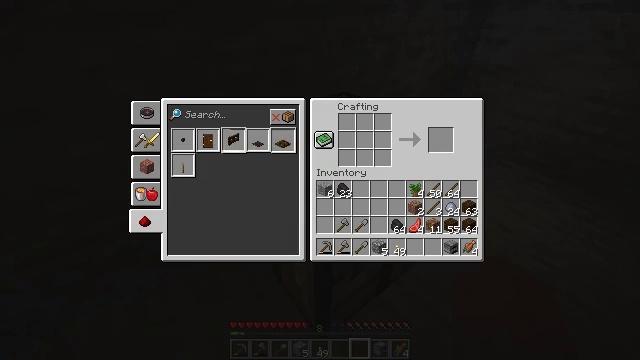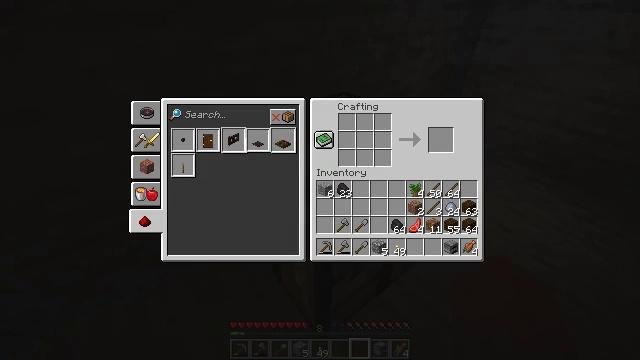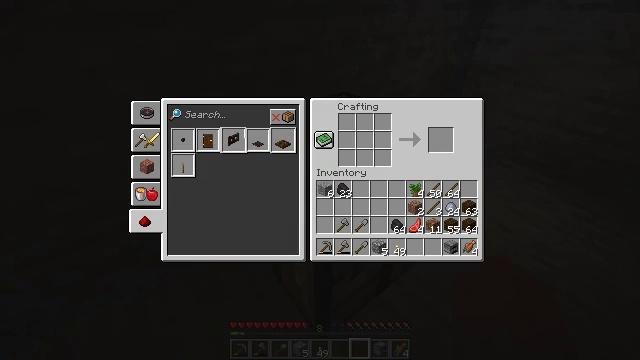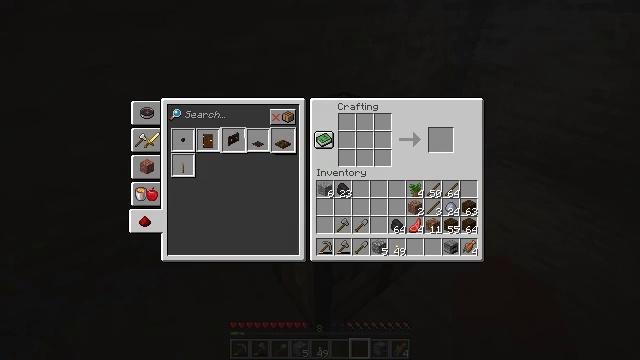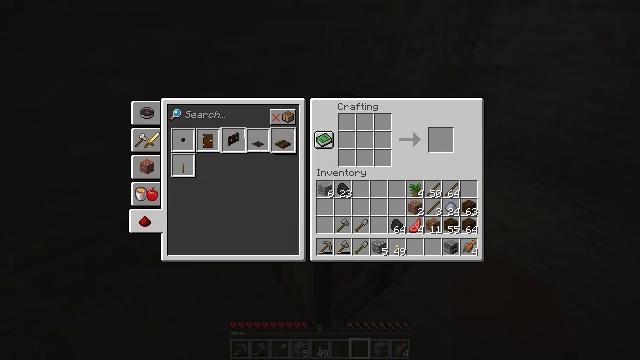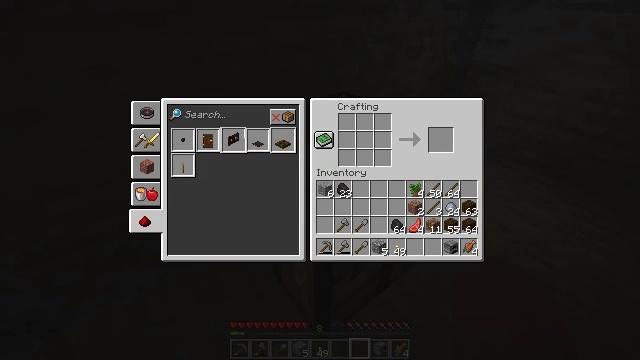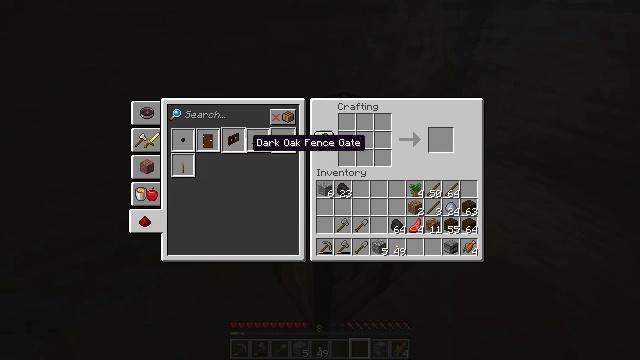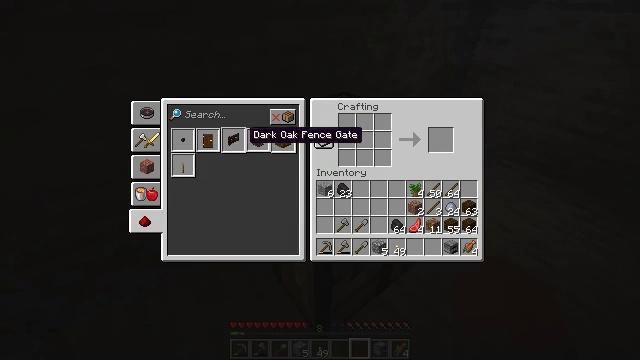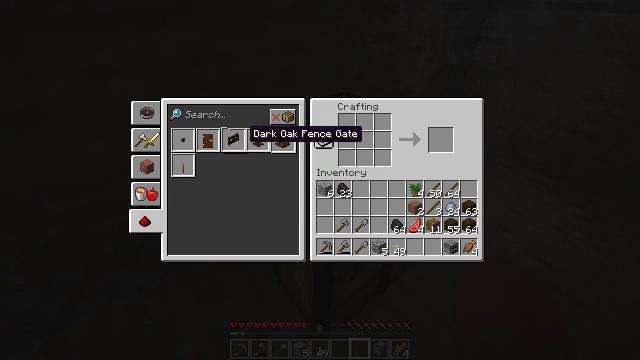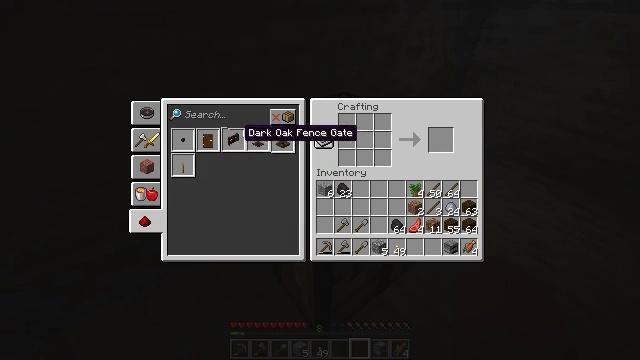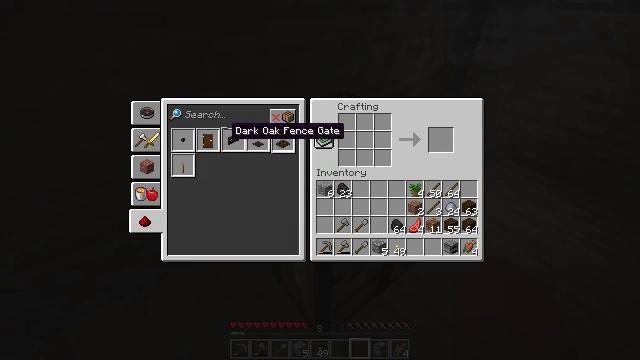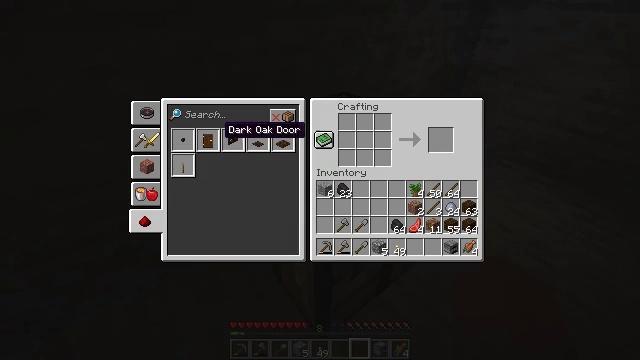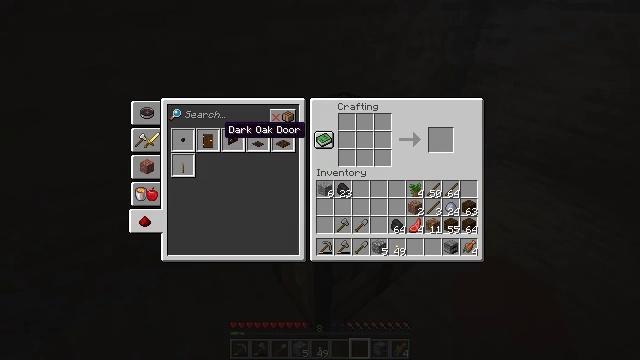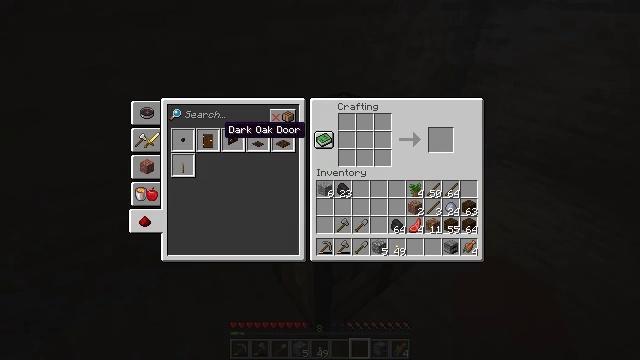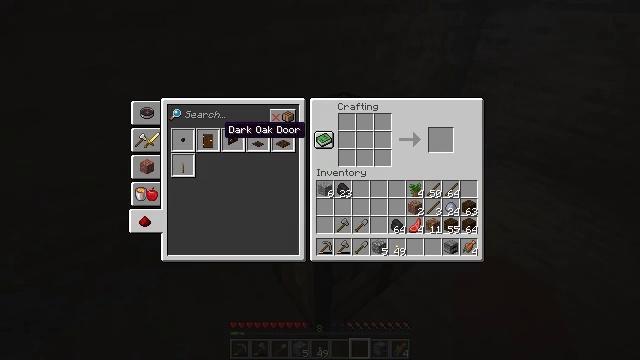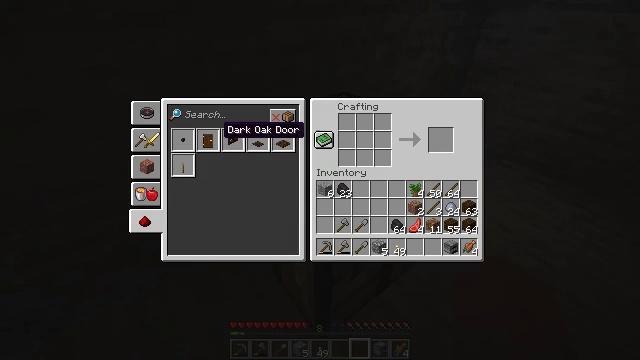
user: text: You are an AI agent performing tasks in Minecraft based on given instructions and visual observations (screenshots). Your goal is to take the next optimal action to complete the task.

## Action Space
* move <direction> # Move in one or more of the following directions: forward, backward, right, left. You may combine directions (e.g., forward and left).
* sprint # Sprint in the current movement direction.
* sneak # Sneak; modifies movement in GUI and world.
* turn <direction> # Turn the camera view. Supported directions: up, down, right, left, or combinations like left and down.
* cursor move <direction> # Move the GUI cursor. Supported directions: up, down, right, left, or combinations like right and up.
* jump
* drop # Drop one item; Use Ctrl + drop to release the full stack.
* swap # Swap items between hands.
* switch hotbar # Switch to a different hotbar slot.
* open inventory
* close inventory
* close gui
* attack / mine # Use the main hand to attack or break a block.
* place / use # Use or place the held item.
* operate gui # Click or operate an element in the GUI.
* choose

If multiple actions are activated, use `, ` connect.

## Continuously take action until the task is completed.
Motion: motion action
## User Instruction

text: Take dark oak planks to craft a dark oak door.
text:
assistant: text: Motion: cursor move right and up
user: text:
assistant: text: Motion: cursor move right and up
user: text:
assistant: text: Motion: cursor move up
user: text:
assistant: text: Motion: cursor move up
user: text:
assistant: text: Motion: no_op
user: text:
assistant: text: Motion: no_op
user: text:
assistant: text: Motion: cursor move up
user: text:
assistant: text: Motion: no_op
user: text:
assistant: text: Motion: no_op
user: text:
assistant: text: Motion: cursor move left
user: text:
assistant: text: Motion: cursor move left
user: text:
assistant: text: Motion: no_op
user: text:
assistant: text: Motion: no_op
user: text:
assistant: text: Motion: no_op
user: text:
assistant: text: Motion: no_op
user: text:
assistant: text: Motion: operate gui
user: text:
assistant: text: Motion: operate gui
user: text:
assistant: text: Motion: operate gui
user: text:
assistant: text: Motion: no_op
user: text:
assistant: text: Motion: cursor move right
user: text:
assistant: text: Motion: cursor move right
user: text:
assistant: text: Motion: sneak, cursor move right
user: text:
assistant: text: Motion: sneak, cursor move right
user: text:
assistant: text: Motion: sneak, cursor move right
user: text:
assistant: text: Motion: sneak, cursor move right
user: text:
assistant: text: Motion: sneak
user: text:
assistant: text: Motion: sneak
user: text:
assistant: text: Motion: sneak
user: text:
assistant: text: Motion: sneak, cursor move left
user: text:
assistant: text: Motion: sneak